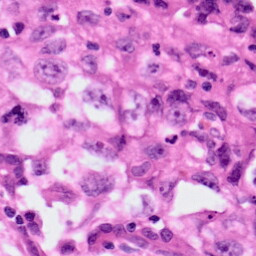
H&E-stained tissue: Lung